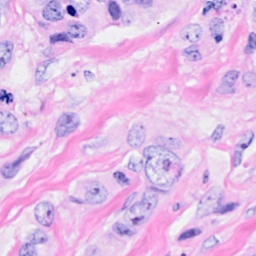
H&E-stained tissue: Breast